Field crop: tomato
Growth stage: 1
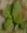
Species: solanum